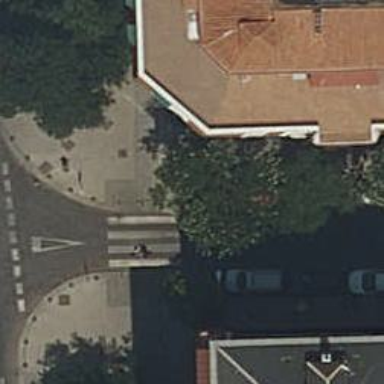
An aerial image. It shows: Zebra crossing on the road.